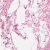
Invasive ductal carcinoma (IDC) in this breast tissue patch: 0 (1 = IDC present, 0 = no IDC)